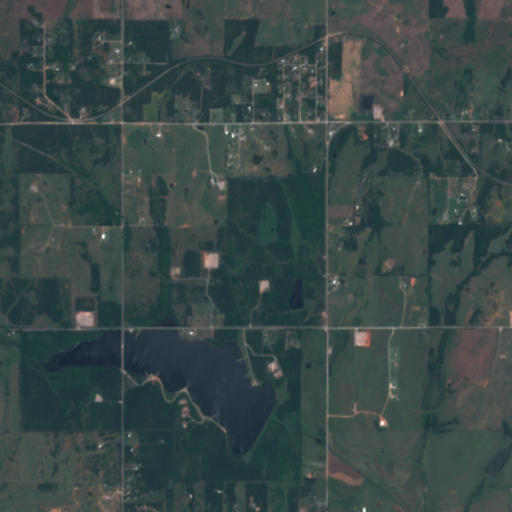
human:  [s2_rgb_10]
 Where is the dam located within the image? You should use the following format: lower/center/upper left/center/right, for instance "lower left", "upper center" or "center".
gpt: The dam is located in the lower center of the image.
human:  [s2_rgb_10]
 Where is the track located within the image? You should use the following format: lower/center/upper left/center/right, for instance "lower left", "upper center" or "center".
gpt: There is no track in the image.